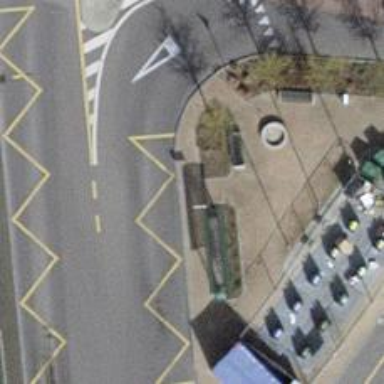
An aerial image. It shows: Asphalt platform for public transport with shelter.